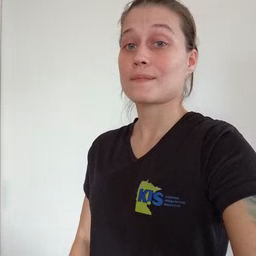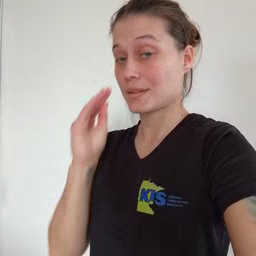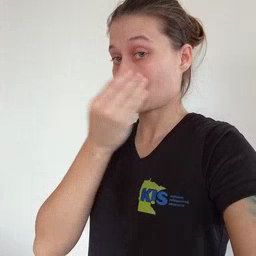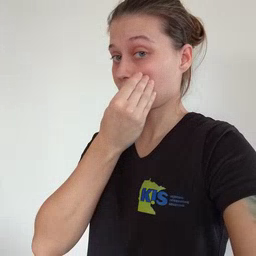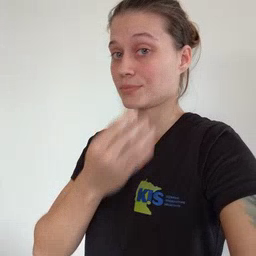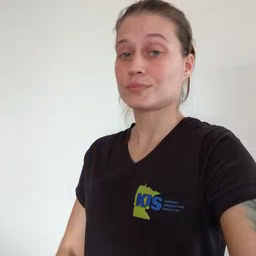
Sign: flower